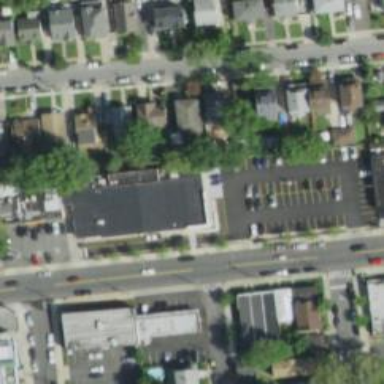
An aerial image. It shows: Pharmacy providing healthcare services.